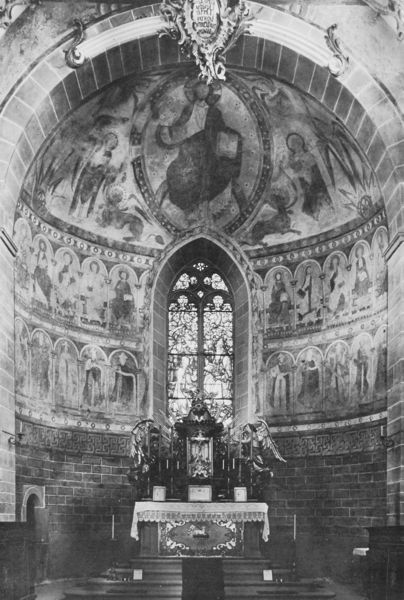
Titel: Stiftskirche St. Peter und Paul zu Reichenau-Niederzell
Standort: Reichenau, Niederzell (EU - D - BW)
Schlagwörter: menschen, blumen, bunt, fenster, schwarz, tisch, weiss, kirche, engel, mauer, rundbogen, treppe, wandgemälde, wandmalerei, leuchter, stufen, foto, gewölbe, kreuz, schwarzweiß, altar, wappen, heiligenschein, glasfenster, gotisch, christus, jesus, altarraum, apsis, fresken, romanik, trepe, chor, konche, heilige, fresko, fresco, romanisch, tabernakel, mandorla, antependium, heilgenschein, altartisch, altardecke, pantokrator, heilge, painting, church, wandfresken, dakirche, antepandium, galsfenster, tabernackel